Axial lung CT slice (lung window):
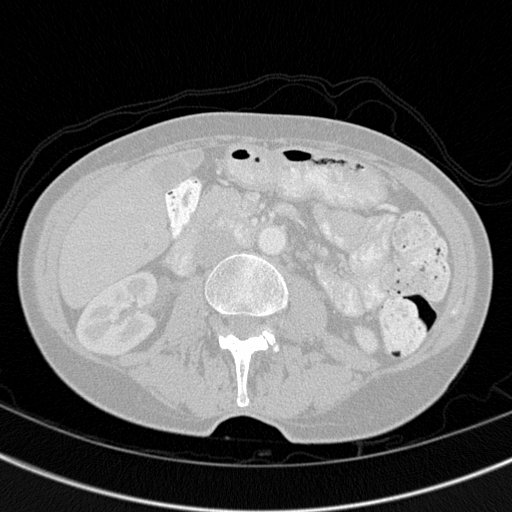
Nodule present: no